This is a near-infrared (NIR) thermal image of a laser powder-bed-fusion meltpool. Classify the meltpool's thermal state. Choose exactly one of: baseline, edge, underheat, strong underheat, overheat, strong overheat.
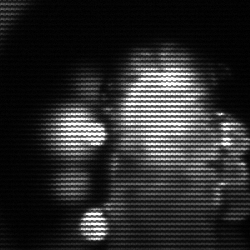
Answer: strong underheat